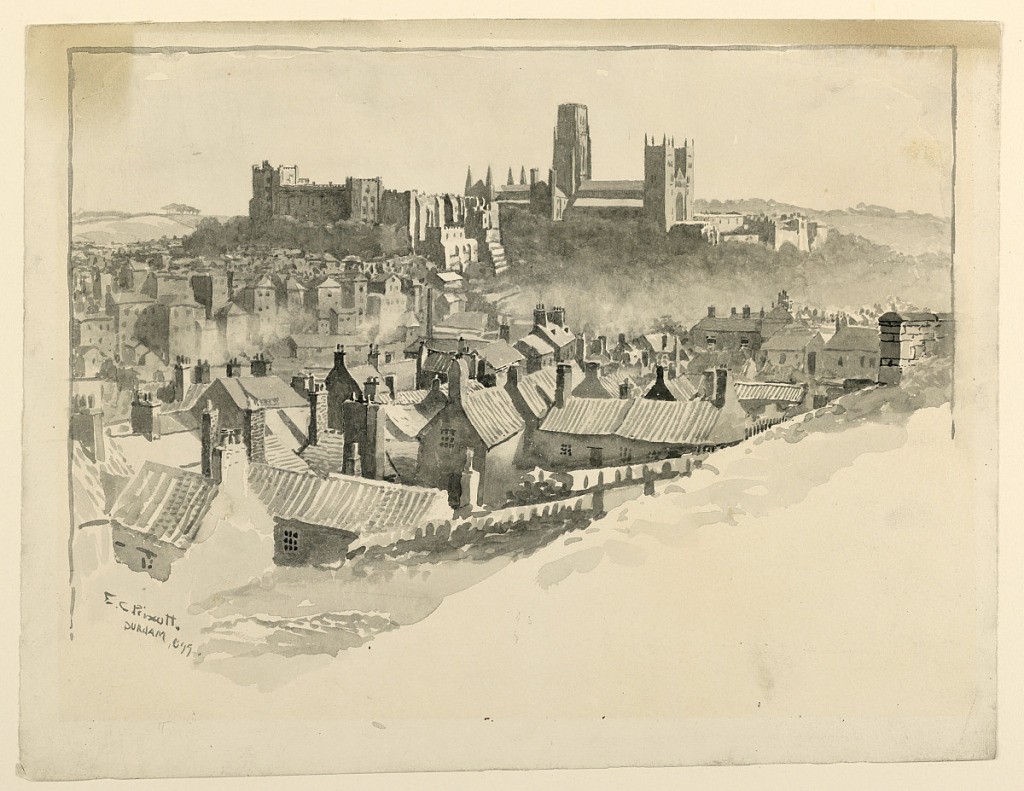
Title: Durham
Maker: Ernest Clifford Peixotto, American, 1869–1940
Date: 1899
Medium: Brush and black and grey watercolor on paper
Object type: Drawing
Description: The cathedral and the Bishop's Palace, seen in the distance, with the roofs of the town in the foreground.